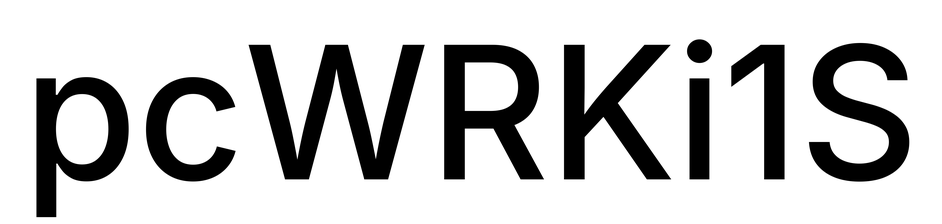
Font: Inter_Medium